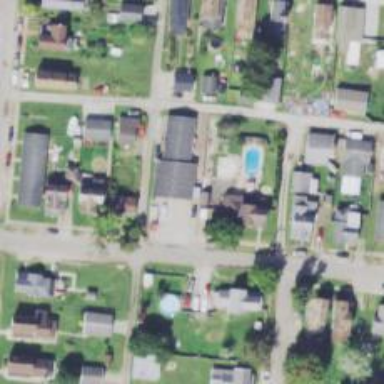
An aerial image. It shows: Alley classified as service road.